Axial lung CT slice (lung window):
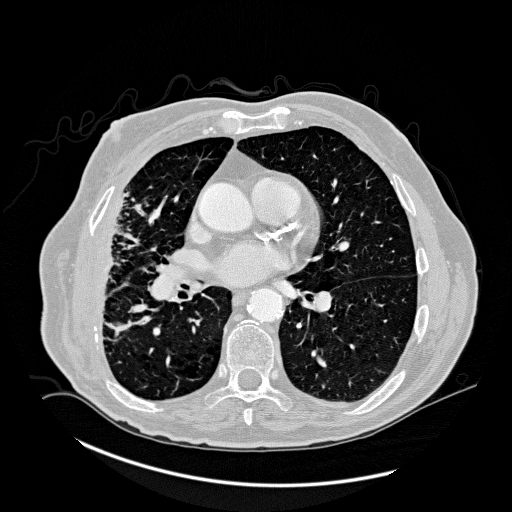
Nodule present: no